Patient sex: F
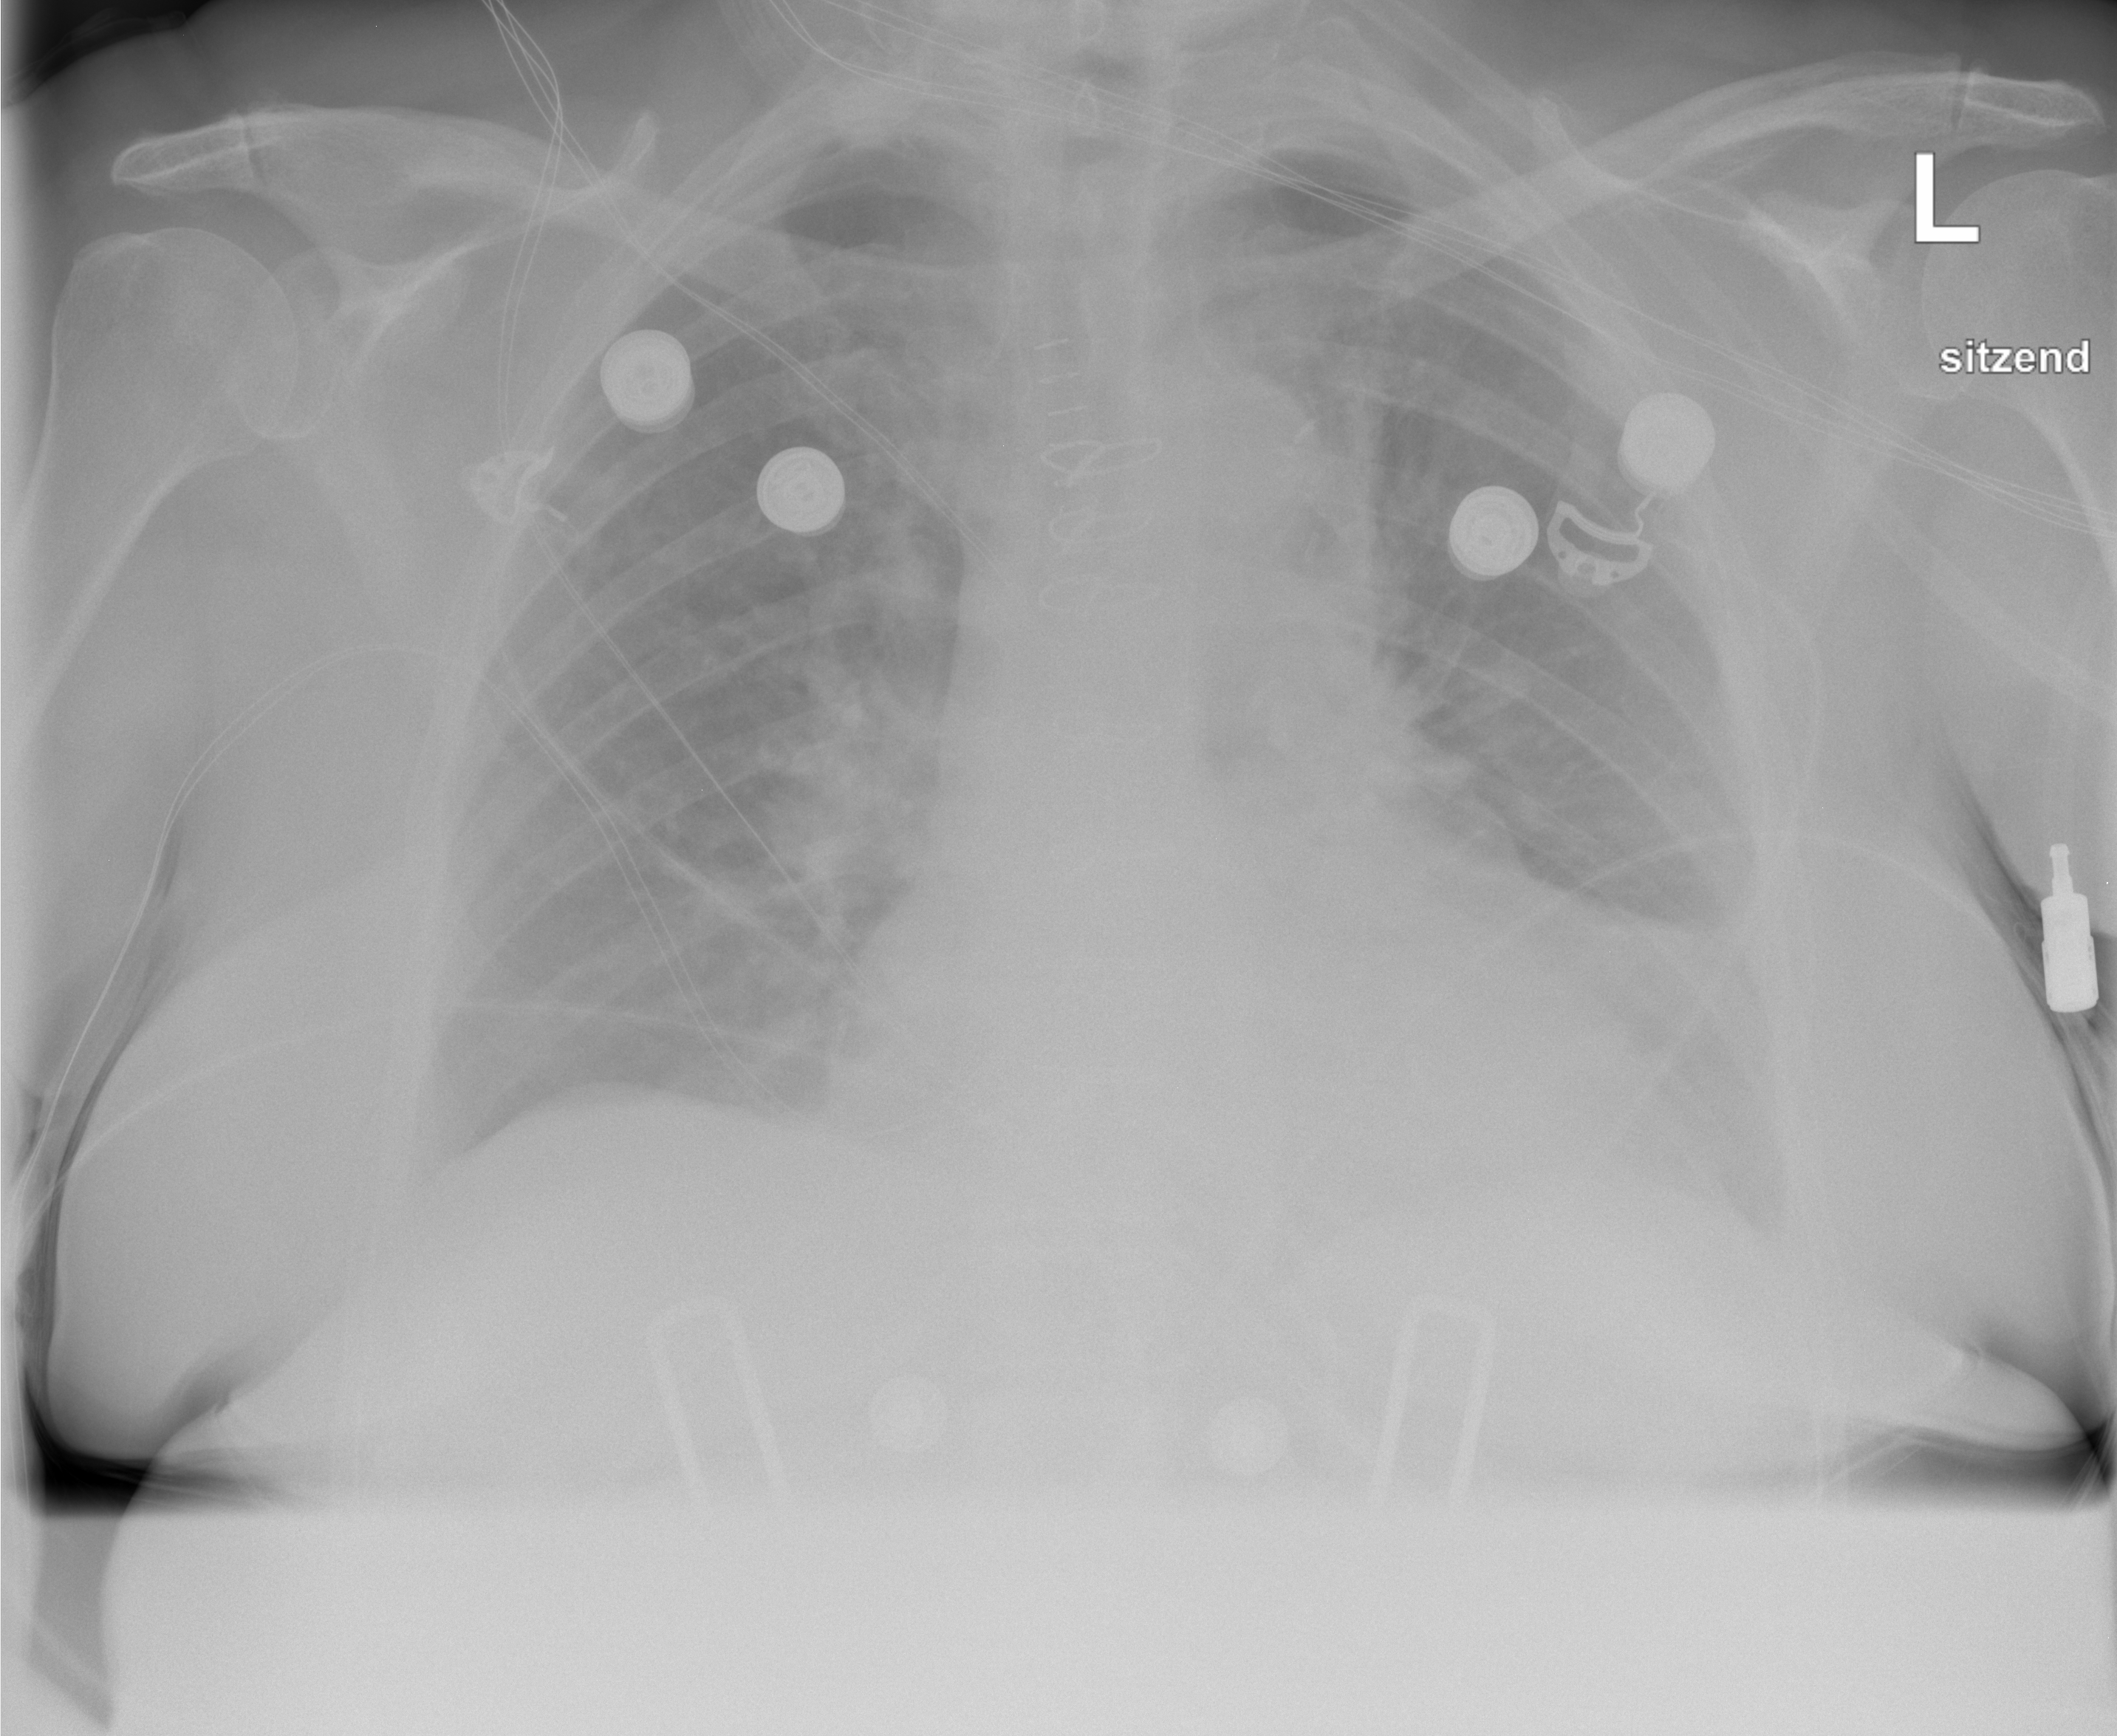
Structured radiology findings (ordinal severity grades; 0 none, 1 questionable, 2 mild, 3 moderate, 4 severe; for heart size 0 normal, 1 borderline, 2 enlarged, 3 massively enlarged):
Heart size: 1
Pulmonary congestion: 0
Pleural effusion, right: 0
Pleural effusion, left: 2
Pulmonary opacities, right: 1
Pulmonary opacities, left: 1
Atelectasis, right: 0
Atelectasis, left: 2